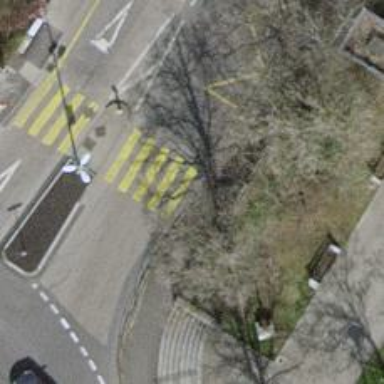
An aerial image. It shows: Kerb barrier.